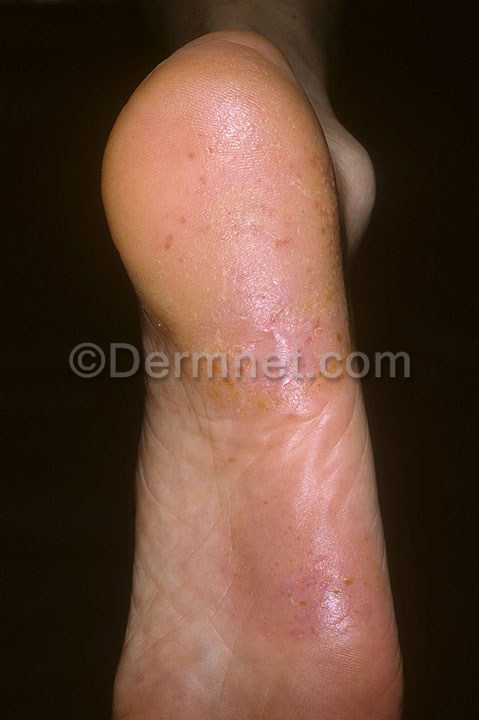
Disease: Psoriasis pictures Lichen Planus and related diseases